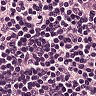
Metastatic tissue present: no